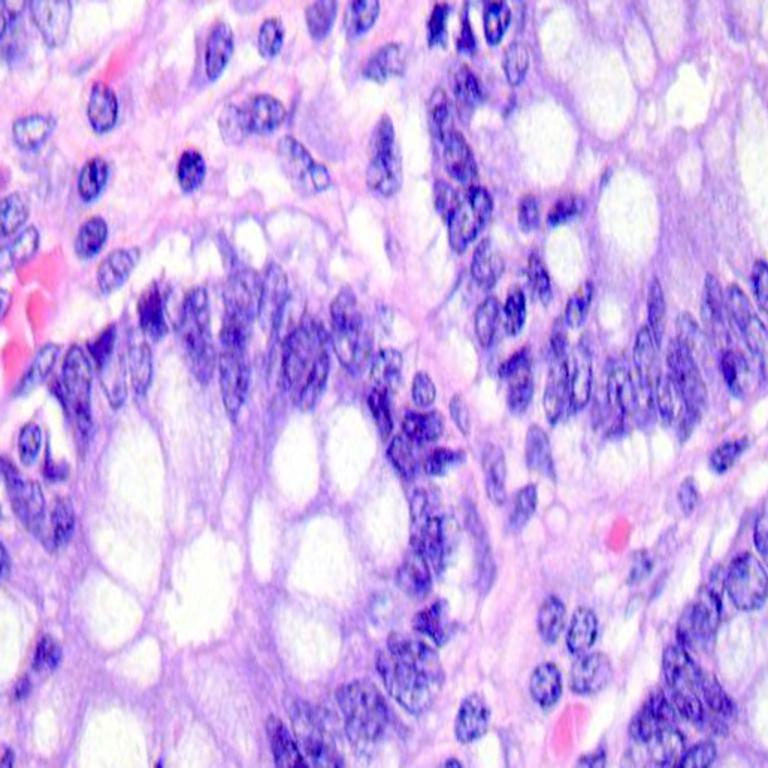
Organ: colon
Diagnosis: benign